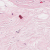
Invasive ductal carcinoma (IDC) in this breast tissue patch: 0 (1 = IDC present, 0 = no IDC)